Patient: sex M, age 65
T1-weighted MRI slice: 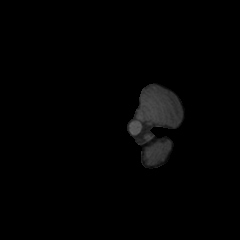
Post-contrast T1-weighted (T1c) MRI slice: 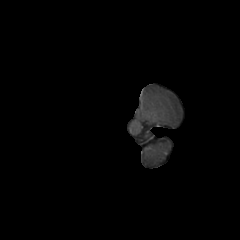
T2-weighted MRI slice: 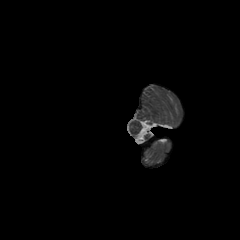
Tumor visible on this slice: no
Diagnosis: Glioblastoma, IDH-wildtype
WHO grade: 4